Field crop: maize
Growth stage: 1
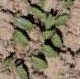
Species: convolvulus